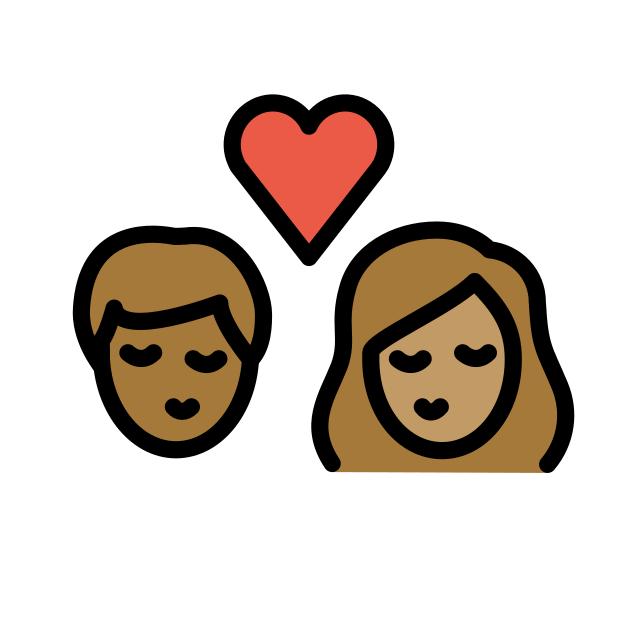
kiss: person, person, medium-dark skin tone, medium skin tone